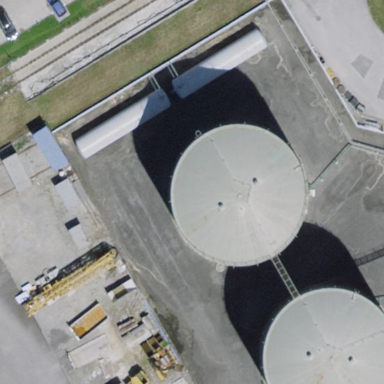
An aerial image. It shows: Building with storage tank.